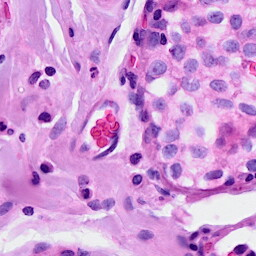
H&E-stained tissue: Breast